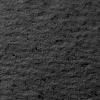
Atmospheric dust classification: not_dusty